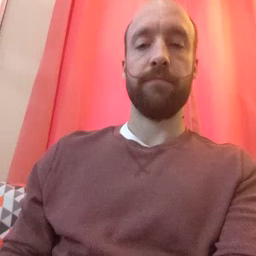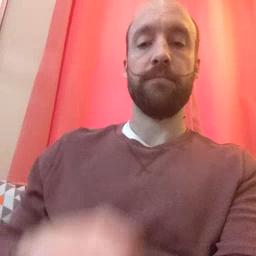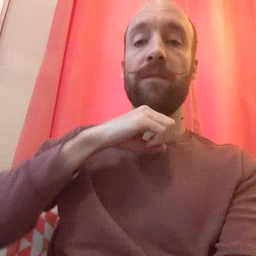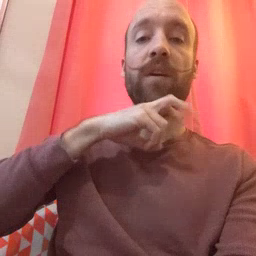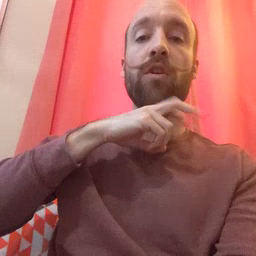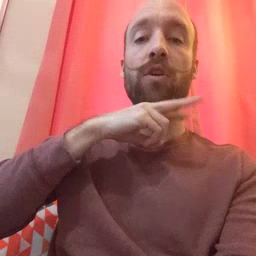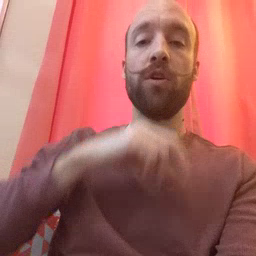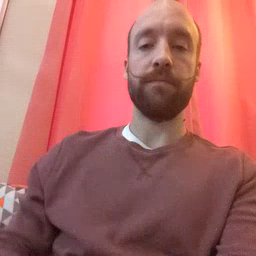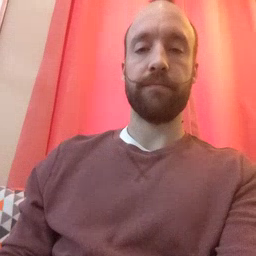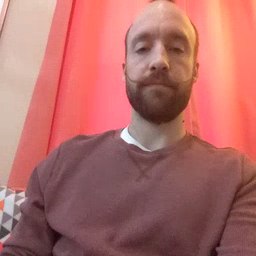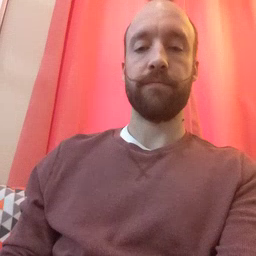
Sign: frog